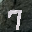
Label: 7